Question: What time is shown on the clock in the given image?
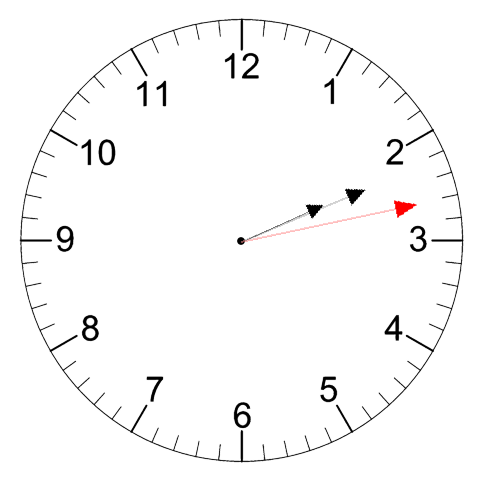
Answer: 02:11:13